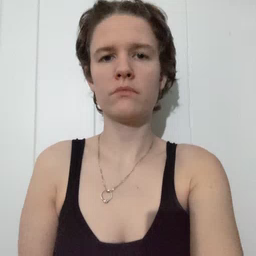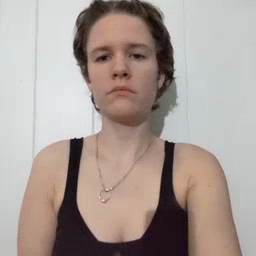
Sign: milk